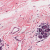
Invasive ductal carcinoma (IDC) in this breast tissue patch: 0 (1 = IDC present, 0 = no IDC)